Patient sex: M
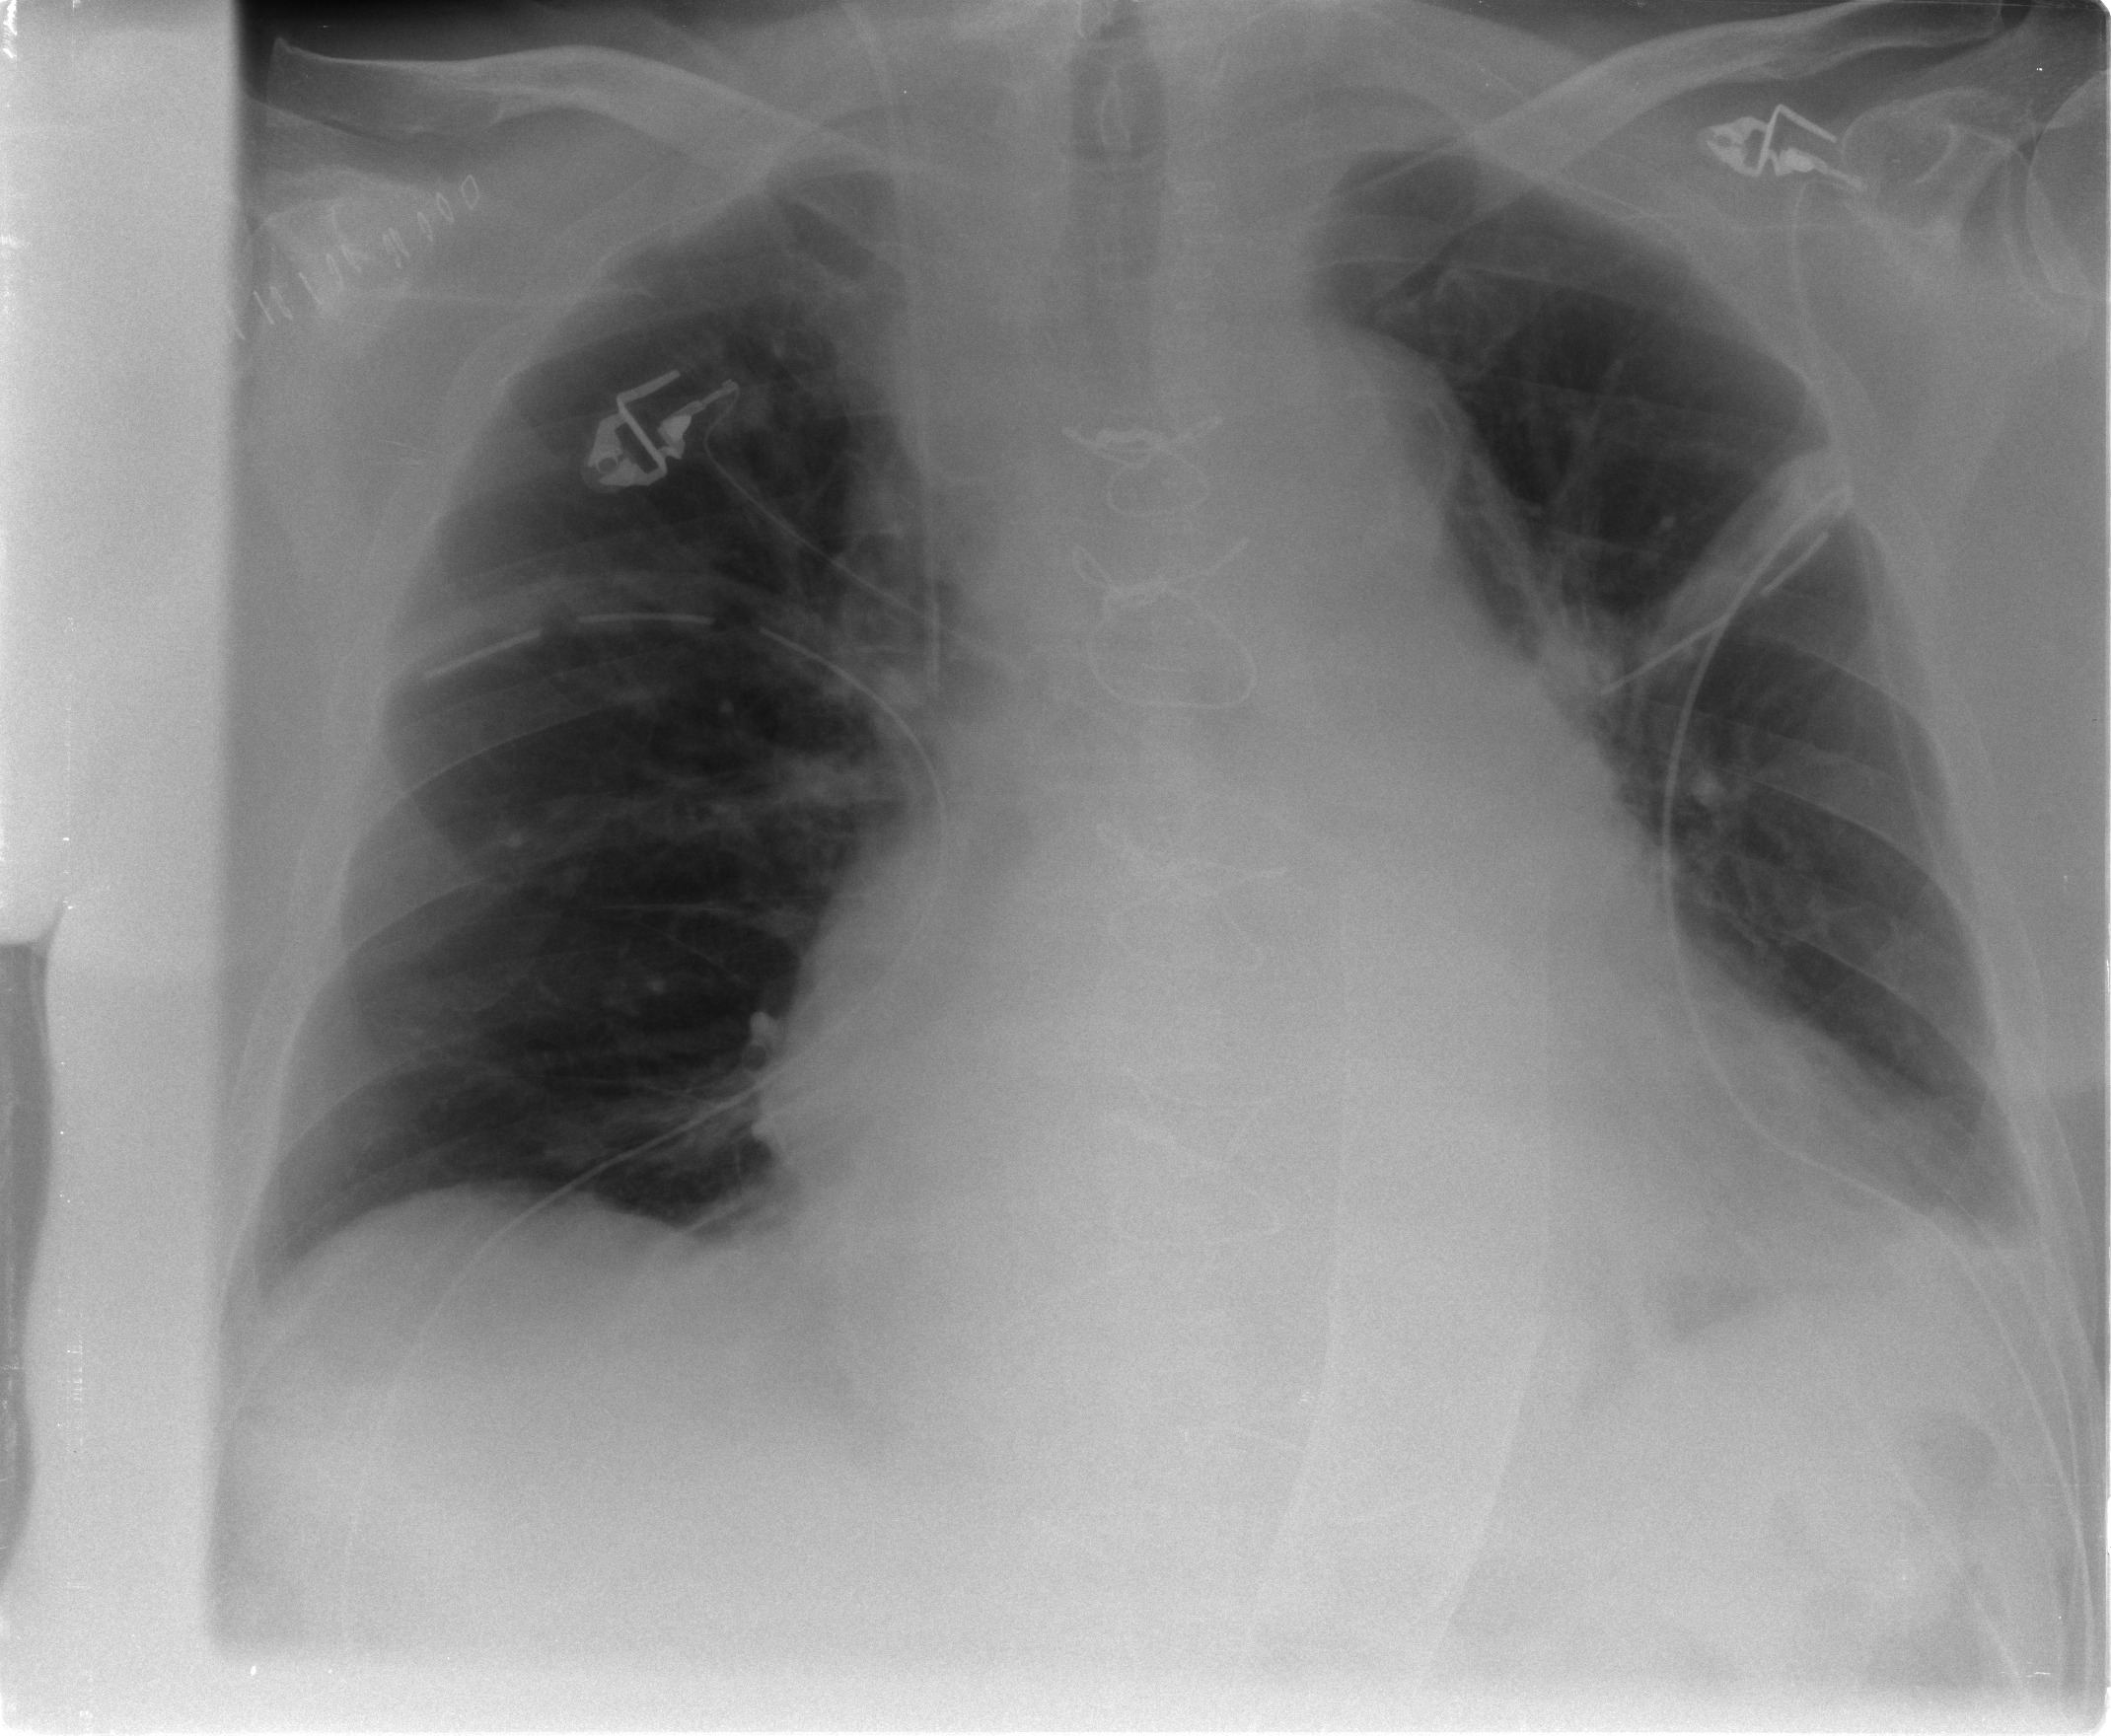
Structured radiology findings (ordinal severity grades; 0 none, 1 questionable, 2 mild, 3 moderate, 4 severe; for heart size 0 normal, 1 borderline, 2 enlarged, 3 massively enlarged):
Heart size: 3
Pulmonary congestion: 0
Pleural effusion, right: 0
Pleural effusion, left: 1
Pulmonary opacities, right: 0
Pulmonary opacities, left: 0
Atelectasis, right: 2
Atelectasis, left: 2